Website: crate-barrel
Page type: account-dashboard
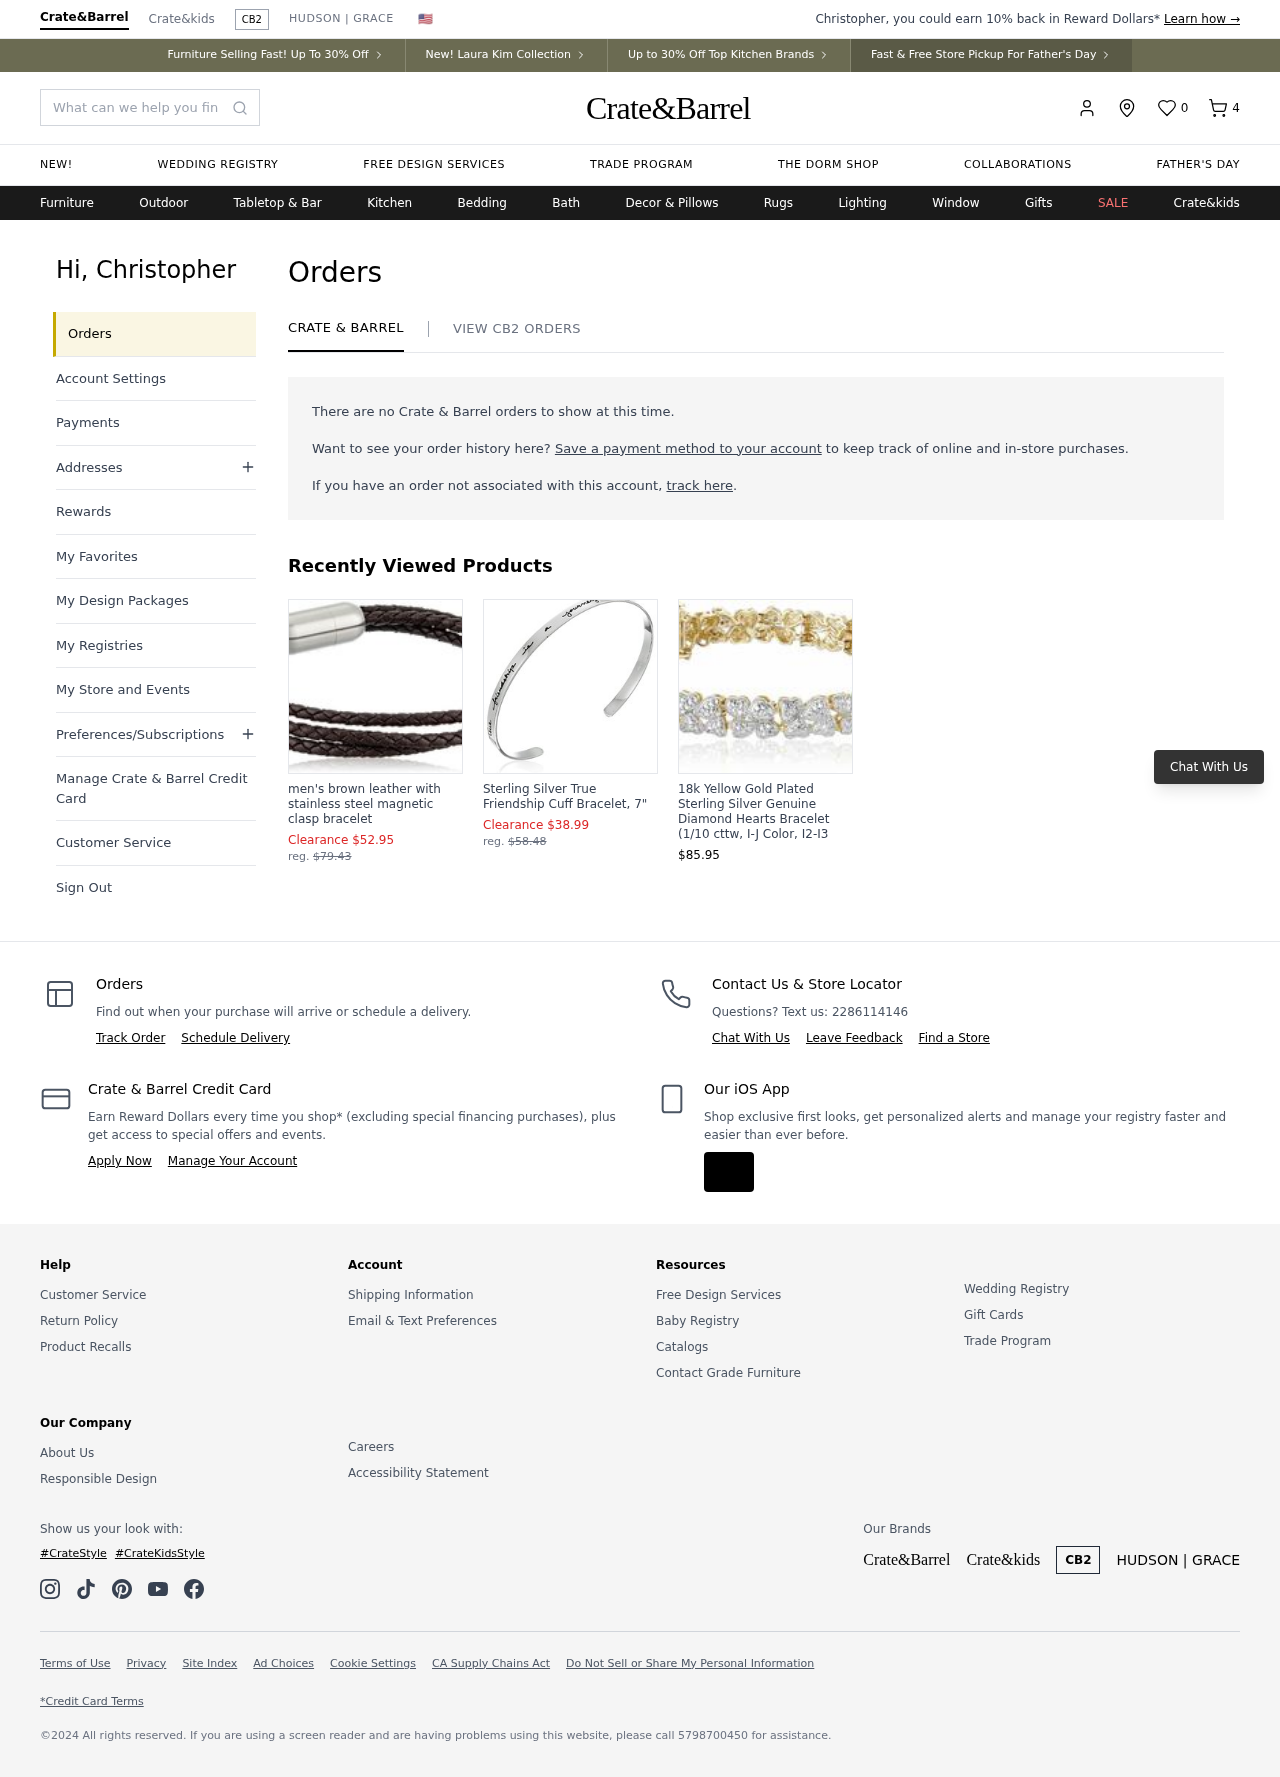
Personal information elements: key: PII_FIRSTNAME
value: Christopher
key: PII_PHONE_ALT
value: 5798700450
Product elements: key: PRODUCT1_NAME
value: men's brown leather with stainless steel magnetic clasp bracelet
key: PRODUCT1_PRICE
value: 52.95
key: PRODUCT2_NAME
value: Sterling Silver True Friendship Cuff Bracelet, 7"
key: PRODUCT2_PRICE
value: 38.99
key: PRODUCT3_NAME
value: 18k Yellow Gold Plated Sterling Silver Genuine Diamond Hearts Bracelet (1/10 cttw, I-J Color, I2-I3
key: PRODUCT3_PRICE
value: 85.95
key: PRODUCT1_ORIGINAL_PRICE
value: $79.43
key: PRODUCT2_ORIGINAL_PRICE
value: $58.48
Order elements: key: ORDER_NUM_ITEMS
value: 4
Search elements: key: HEADER_SEARCH
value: What can we help you find?
Other elements: key: FAVORITES_COUNT
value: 0